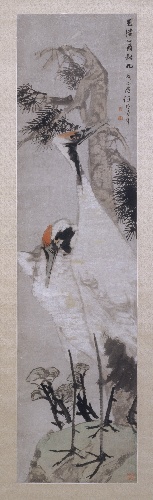
Title: 清  任頤  松鶴圖  軸|Cranes, Pine Tree, and Lichen
Artist: Ren Yi (Ren Bonian)
Artist bio: Chinese, 1840–1896
Date: dated 1885
Object type: Hanging scroll
Classification: Paintings
Medium: Hanging scroll; ink and color on paper
Culture: China
Period: Qing dynasty (1644–1911)
Dimensions: Image: 57 3/4 x 14 3/4 in. (146.7 x 37.5 cm)
Overall with mounting: 95 1/4 x 21 5/8 in. (241.9 x 54.9 cm)
Overall with knobs: 95 1/4 x 23 3/4 in. (241.9 x 60.3 cm)
Department: Asian Art
Credit line: Gift of Robert Hatfield Ellsworth, in memory of La Ferne Hatfield Ellsworth, 1988
Accession year: 1988
Repository: Metropolitan Museum of Art, New York, NY
Tags: Cranes